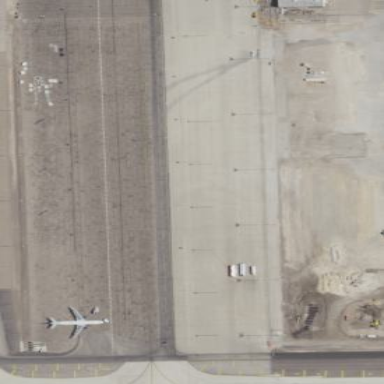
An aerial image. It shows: Apron at the airport.